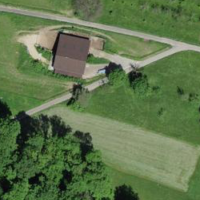
EUNIS habitat code: 25
Species observed at this site:
Cornus sanguinea